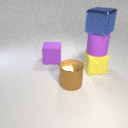
large purple rubber cube behind large yellow rubber cube